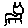
Label: cat